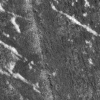
Atmospheric dust classification: not_dusty